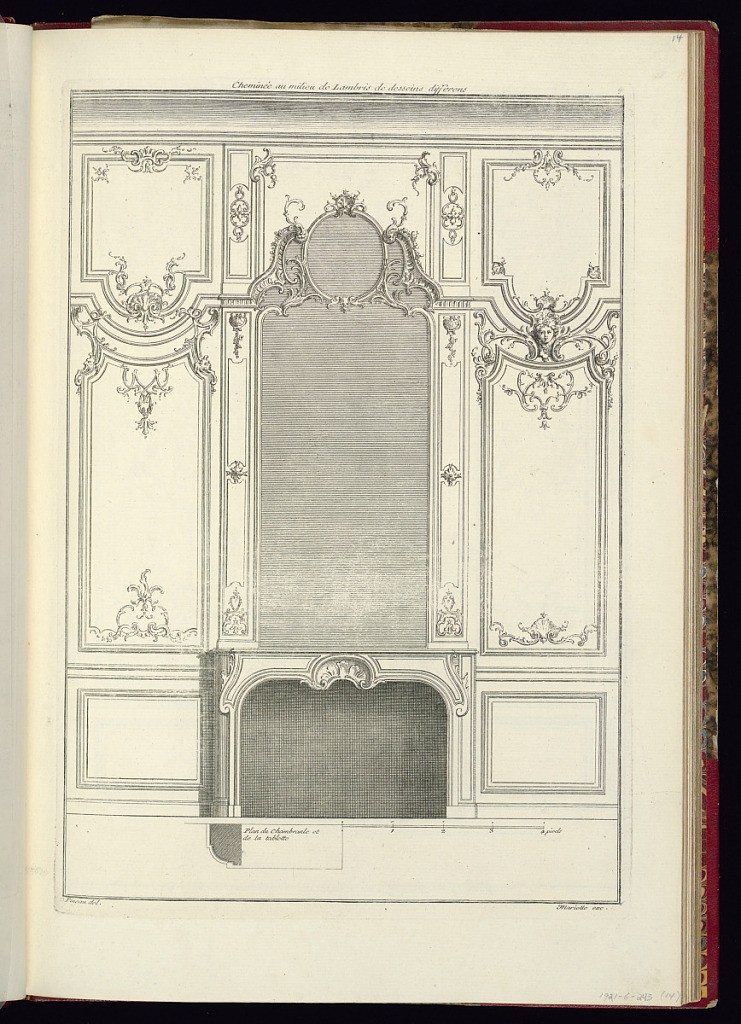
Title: Cheminée au milieu de Lambris de desseins differens
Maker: Nicolas Pineau, French, 1684-1754
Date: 1700-1742
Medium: Etching and engraving on laid paper
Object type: Print
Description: Chimneypiece design with over mantle mirror. The mantle has a scalloped cartouche with acanthus leaves at its center. The pilasters on the sides of the mirror feature intersecting scroll ornamentation, rosettes, and flowers. The frame of the mirror is exuberantly carved at the top with an oval rondel, fluted scrolls, split leaves, and flower garlands. The panels on either side are decorated with varying motifs of scrolls, split leaves, and scallops, although the right-side panel also features a female mascaron near the top. At the bottom of the plate there is a cross section of the "Plan du Chambranle et / de la tablette" as well as a scale bar of four French feet ("4 pieds"). The plate is signed and numbered.